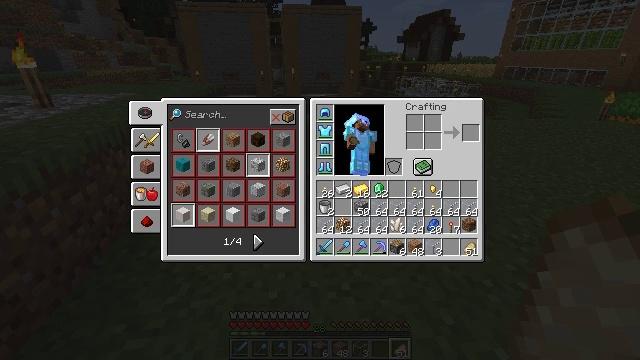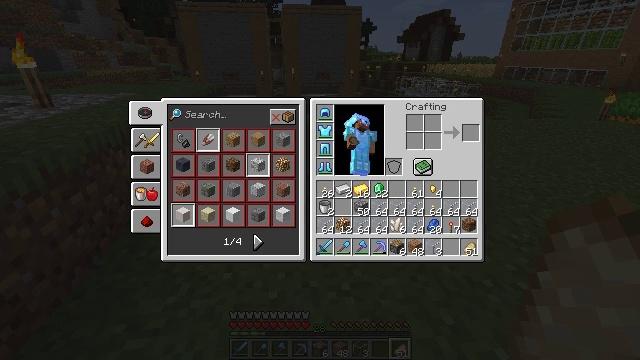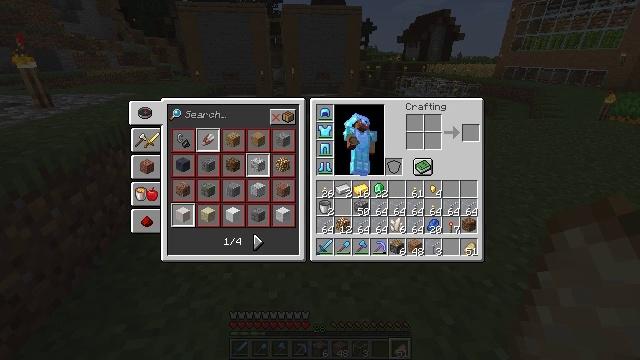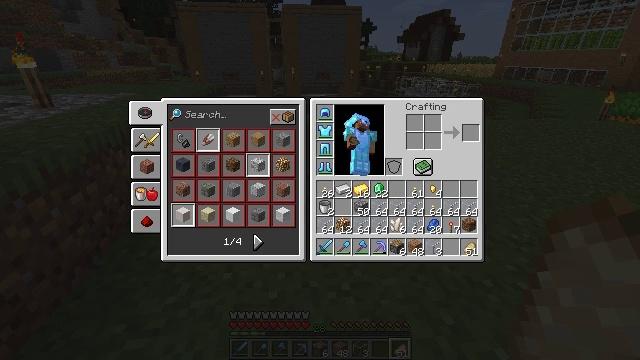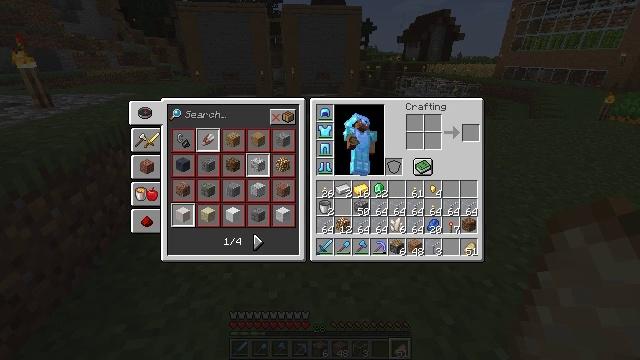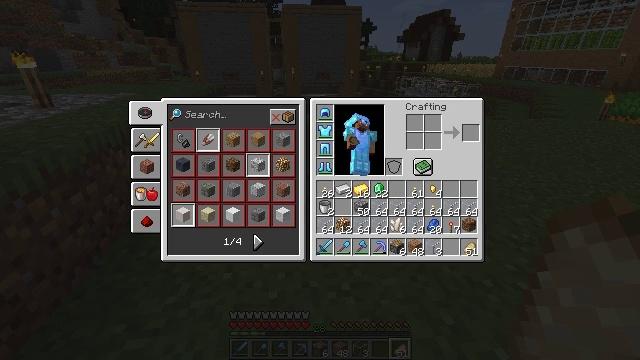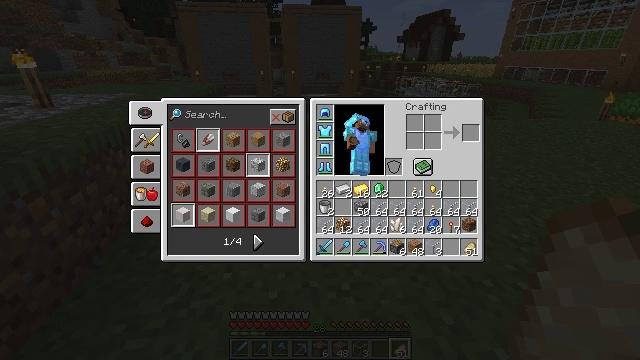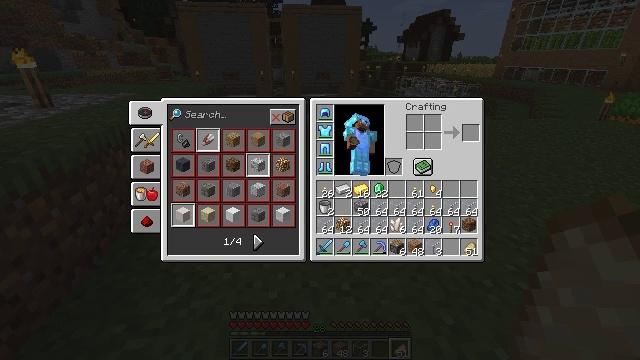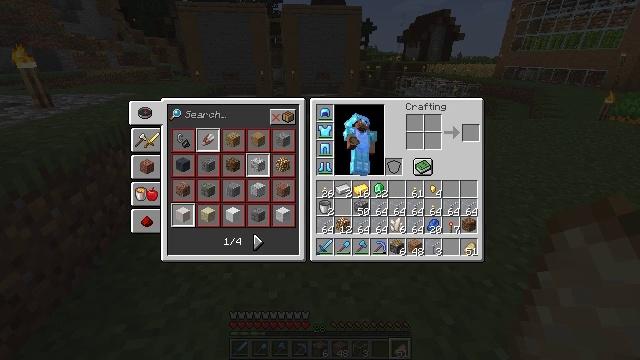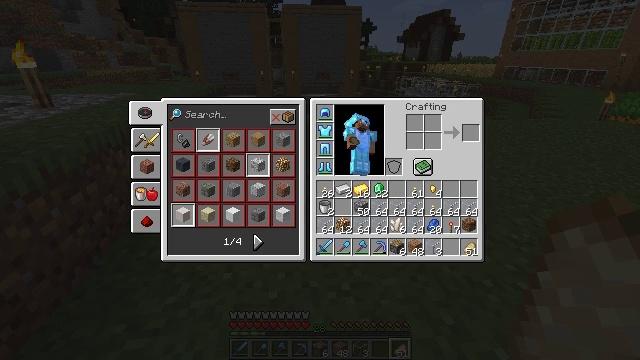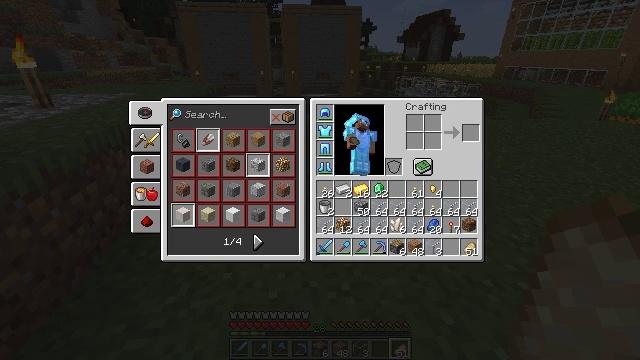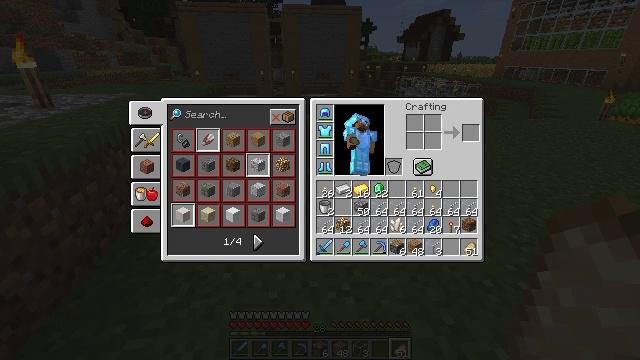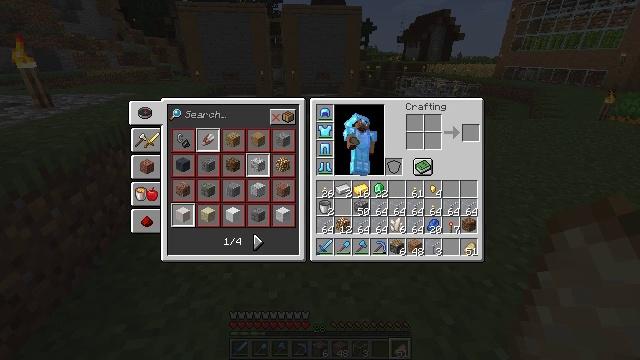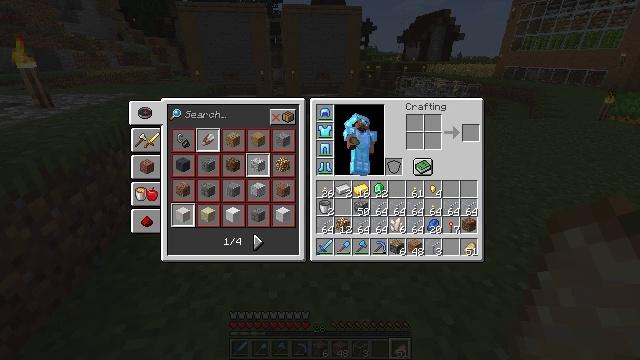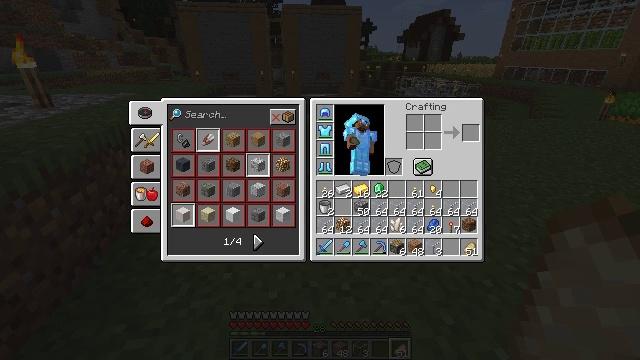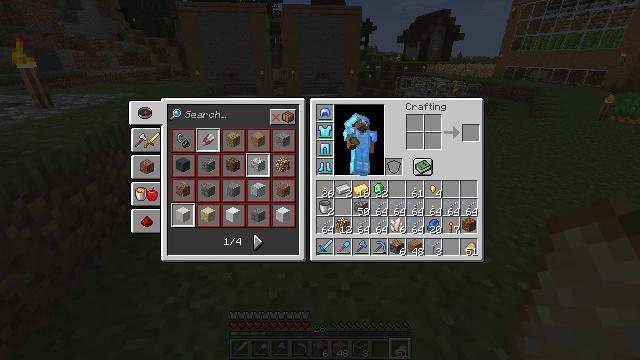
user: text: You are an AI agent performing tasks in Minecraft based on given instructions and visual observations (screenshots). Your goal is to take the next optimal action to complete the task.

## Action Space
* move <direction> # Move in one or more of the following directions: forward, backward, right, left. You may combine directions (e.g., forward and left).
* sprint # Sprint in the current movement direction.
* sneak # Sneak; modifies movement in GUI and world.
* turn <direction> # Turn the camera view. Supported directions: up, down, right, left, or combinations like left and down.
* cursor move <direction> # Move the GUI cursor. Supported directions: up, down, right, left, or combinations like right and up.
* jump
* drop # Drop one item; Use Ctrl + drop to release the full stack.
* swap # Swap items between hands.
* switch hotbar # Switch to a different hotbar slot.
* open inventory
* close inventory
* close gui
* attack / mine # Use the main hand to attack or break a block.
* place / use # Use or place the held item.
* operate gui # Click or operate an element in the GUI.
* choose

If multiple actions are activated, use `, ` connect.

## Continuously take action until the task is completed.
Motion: motion action
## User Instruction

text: Get redstone by crafting with appropriate materials.
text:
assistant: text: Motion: no_op
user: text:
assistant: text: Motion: no_op
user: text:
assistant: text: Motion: no_op
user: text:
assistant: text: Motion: no_op
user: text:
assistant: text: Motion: no_op
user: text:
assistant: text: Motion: no_op
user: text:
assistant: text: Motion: no_op
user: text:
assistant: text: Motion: no_op
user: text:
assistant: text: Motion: no_op
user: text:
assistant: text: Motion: no_op
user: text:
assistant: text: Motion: no_op
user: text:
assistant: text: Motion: no_op
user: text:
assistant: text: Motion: no_op
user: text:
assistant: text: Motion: no_op
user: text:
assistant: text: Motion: no_op
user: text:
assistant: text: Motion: no_op
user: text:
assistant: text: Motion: no_op
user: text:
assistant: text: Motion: no_op
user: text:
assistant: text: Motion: no_op
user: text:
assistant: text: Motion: no_op
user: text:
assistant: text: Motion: no_op
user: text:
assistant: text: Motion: no_op
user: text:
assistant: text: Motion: no_op
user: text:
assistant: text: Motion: no_op
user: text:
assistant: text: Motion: no_op
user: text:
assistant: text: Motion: no_op
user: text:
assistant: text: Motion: no_op
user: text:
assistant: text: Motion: no_op
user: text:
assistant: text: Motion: no_op
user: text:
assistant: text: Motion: no_op